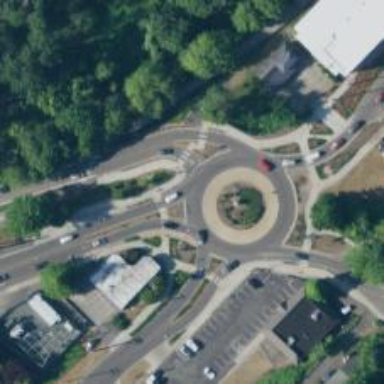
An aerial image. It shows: Secondary road with asphalt surface leading to roundabout junction.